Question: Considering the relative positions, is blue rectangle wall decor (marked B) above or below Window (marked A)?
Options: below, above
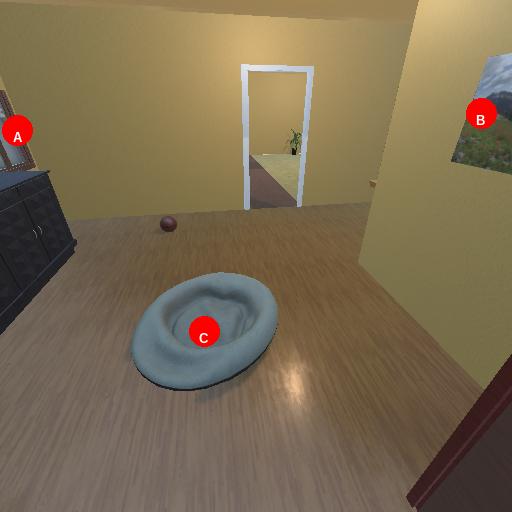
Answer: below